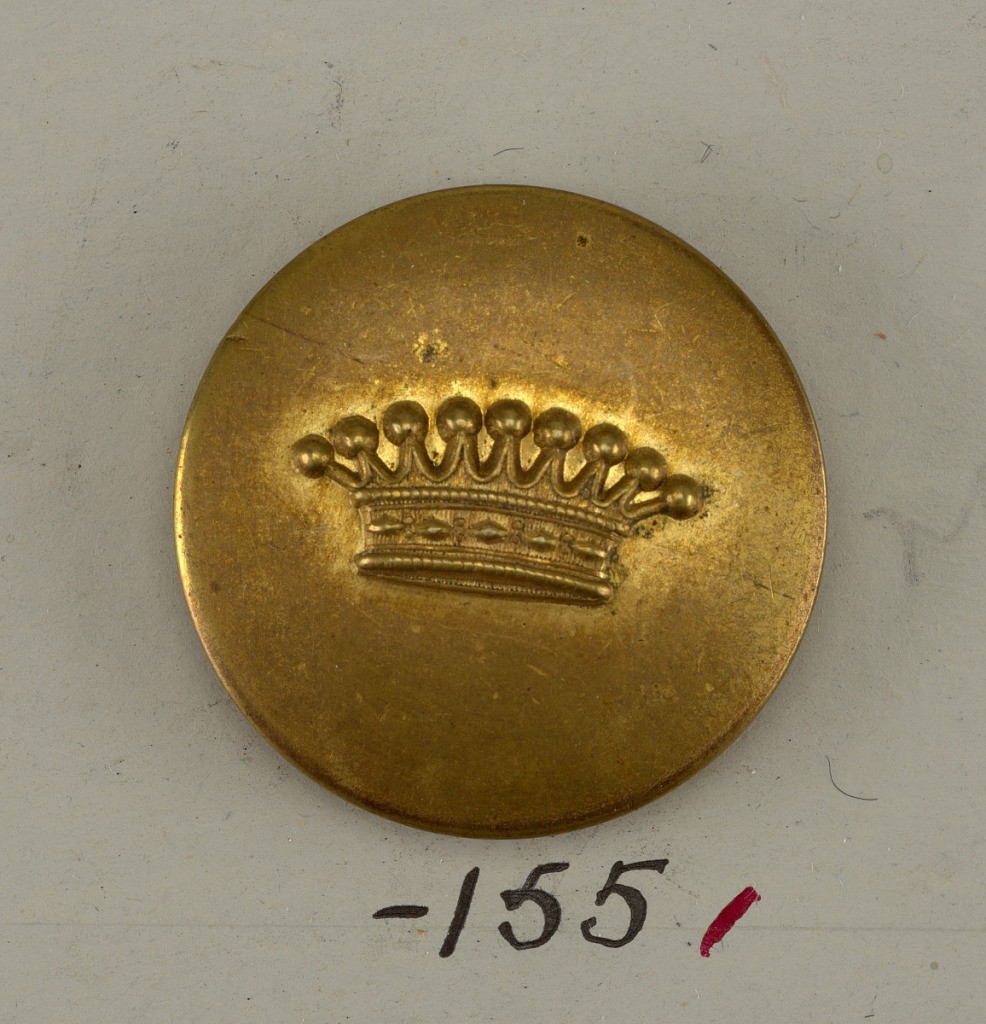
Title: Button
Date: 19th century
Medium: France
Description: Slightly convex button ornamented with a crown. Back and shank of brass. On reverse, "Superieur France 25M".

On card E